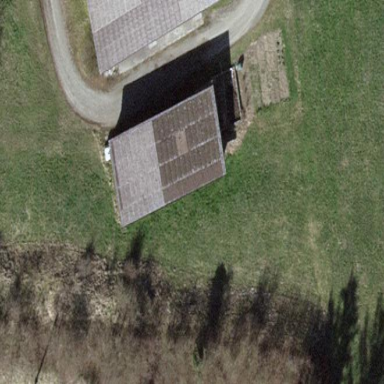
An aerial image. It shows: View of roof of building.